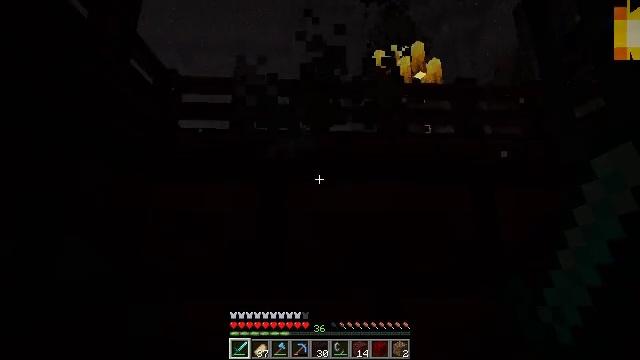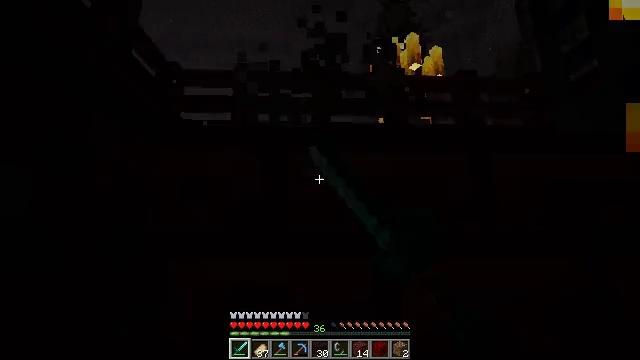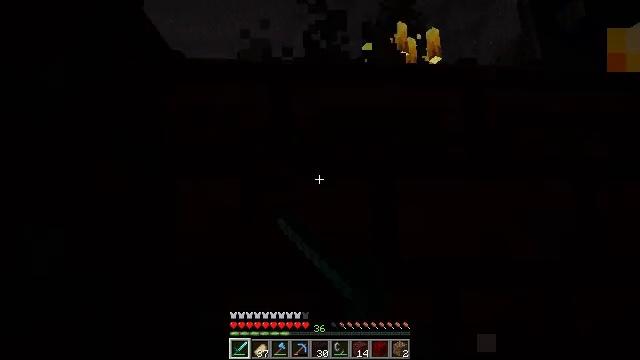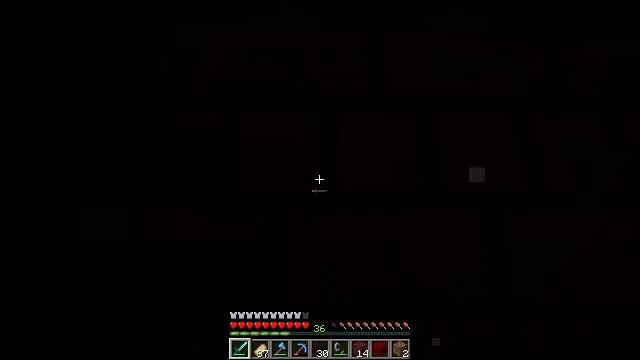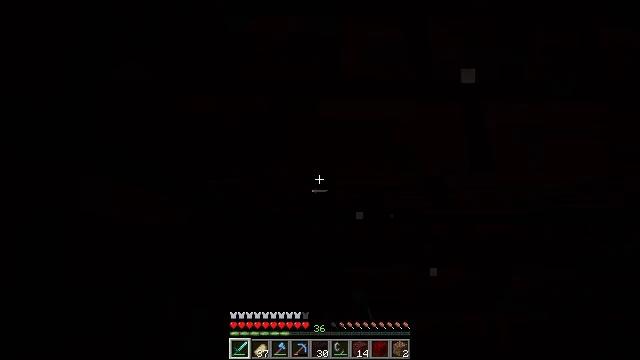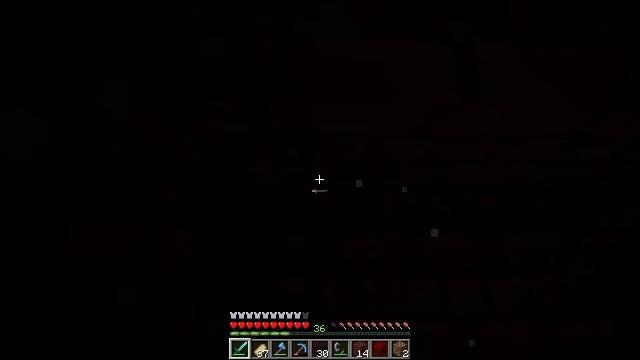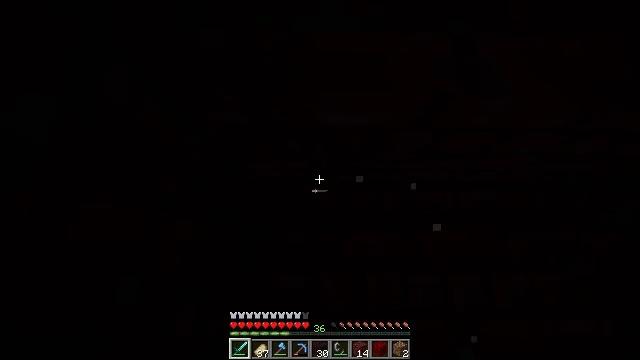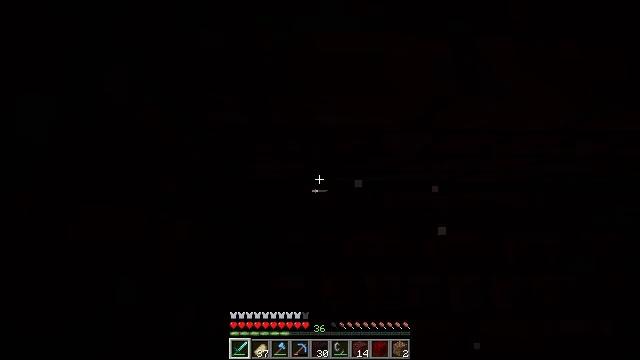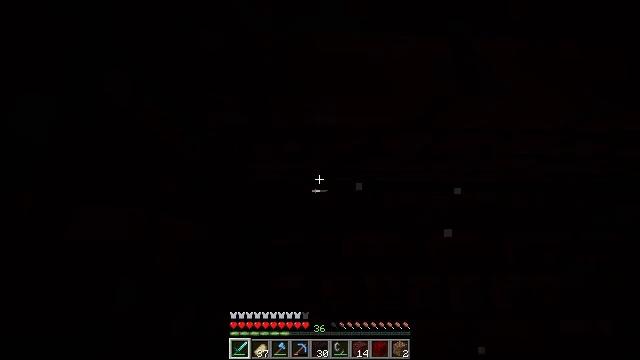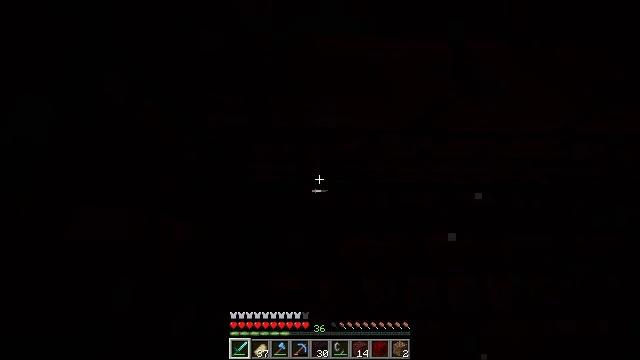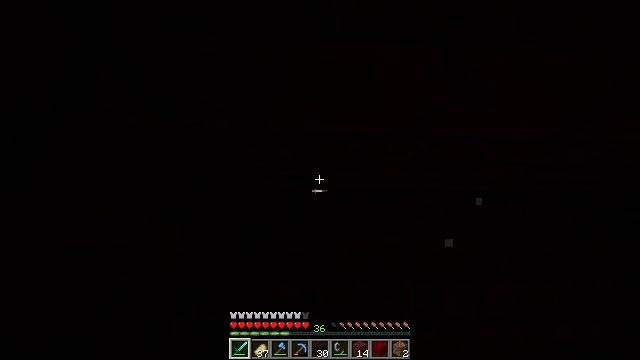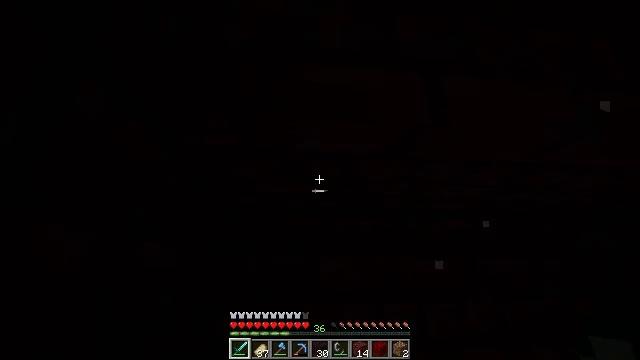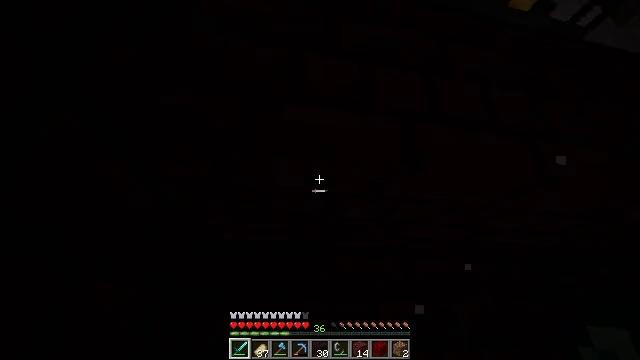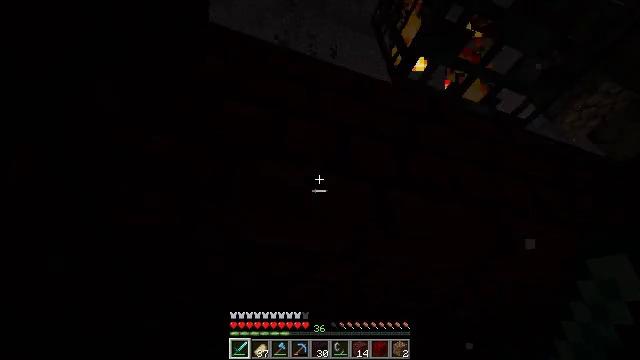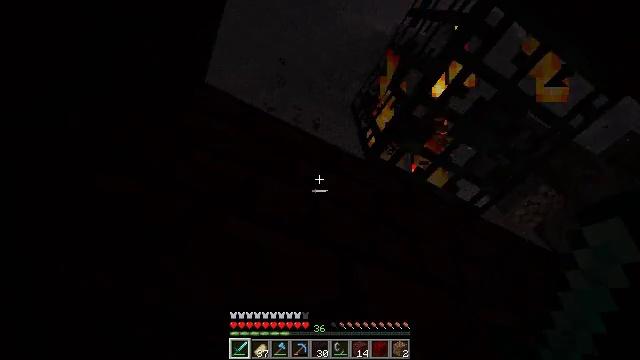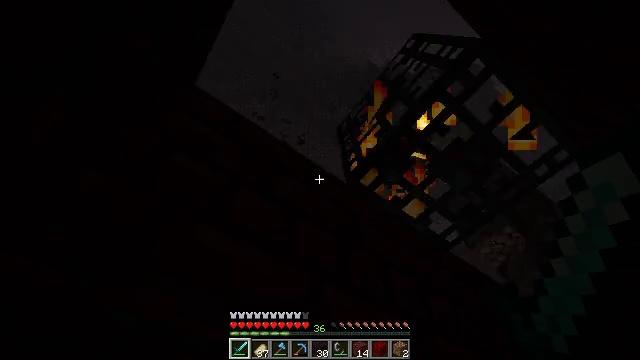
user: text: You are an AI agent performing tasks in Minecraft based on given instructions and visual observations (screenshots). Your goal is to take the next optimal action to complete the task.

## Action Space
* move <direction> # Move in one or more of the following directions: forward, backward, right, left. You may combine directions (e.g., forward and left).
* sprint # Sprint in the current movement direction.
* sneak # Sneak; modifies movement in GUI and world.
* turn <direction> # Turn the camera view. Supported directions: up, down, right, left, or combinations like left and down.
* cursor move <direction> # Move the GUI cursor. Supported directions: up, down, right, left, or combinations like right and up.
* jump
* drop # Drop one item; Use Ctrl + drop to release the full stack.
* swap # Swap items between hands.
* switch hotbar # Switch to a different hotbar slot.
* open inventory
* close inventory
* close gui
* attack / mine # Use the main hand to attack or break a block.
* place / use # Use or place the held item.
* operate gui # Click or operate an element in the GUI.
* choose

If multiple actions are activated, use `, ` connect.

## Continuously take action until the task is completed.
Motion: motion action
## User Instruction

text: Break the nether bricks in a fortress.
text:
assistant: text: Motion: attack / mine
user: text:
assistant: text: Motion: attack / mine
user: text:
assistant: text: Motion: no_op
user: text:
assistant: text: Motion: no_op
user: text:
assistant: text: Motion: no_op
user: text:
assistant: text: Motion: no_op
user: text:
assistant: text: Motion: no_op
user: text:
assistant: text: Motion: no_op
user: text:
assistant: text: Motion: no_op
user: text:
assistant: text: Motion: turn up
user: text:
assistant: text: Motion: turn right and up
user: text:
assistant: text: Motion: turn right and up
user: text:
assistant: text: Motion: turn right and up
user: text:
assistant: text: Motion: turn right and up
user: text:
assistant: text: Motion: turn right and up
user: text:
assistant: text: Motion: turn right and up
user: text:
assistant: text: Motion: turn right and down
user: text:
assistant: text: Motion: turn right and down
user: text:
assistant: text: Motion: turn right and down
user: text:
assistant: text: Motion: no_op
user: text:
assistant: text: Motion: no_op
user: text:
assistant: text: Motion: no_op
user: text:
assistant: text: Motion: turn left and down
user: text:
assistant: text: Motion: turn left
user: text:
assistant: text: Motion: turn left
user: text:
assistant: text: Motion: no_op
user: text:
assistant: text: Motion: no_op
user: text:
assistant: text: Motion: no_op
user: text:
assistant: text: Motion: no_op
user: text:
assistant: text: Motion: no_op